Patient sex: M
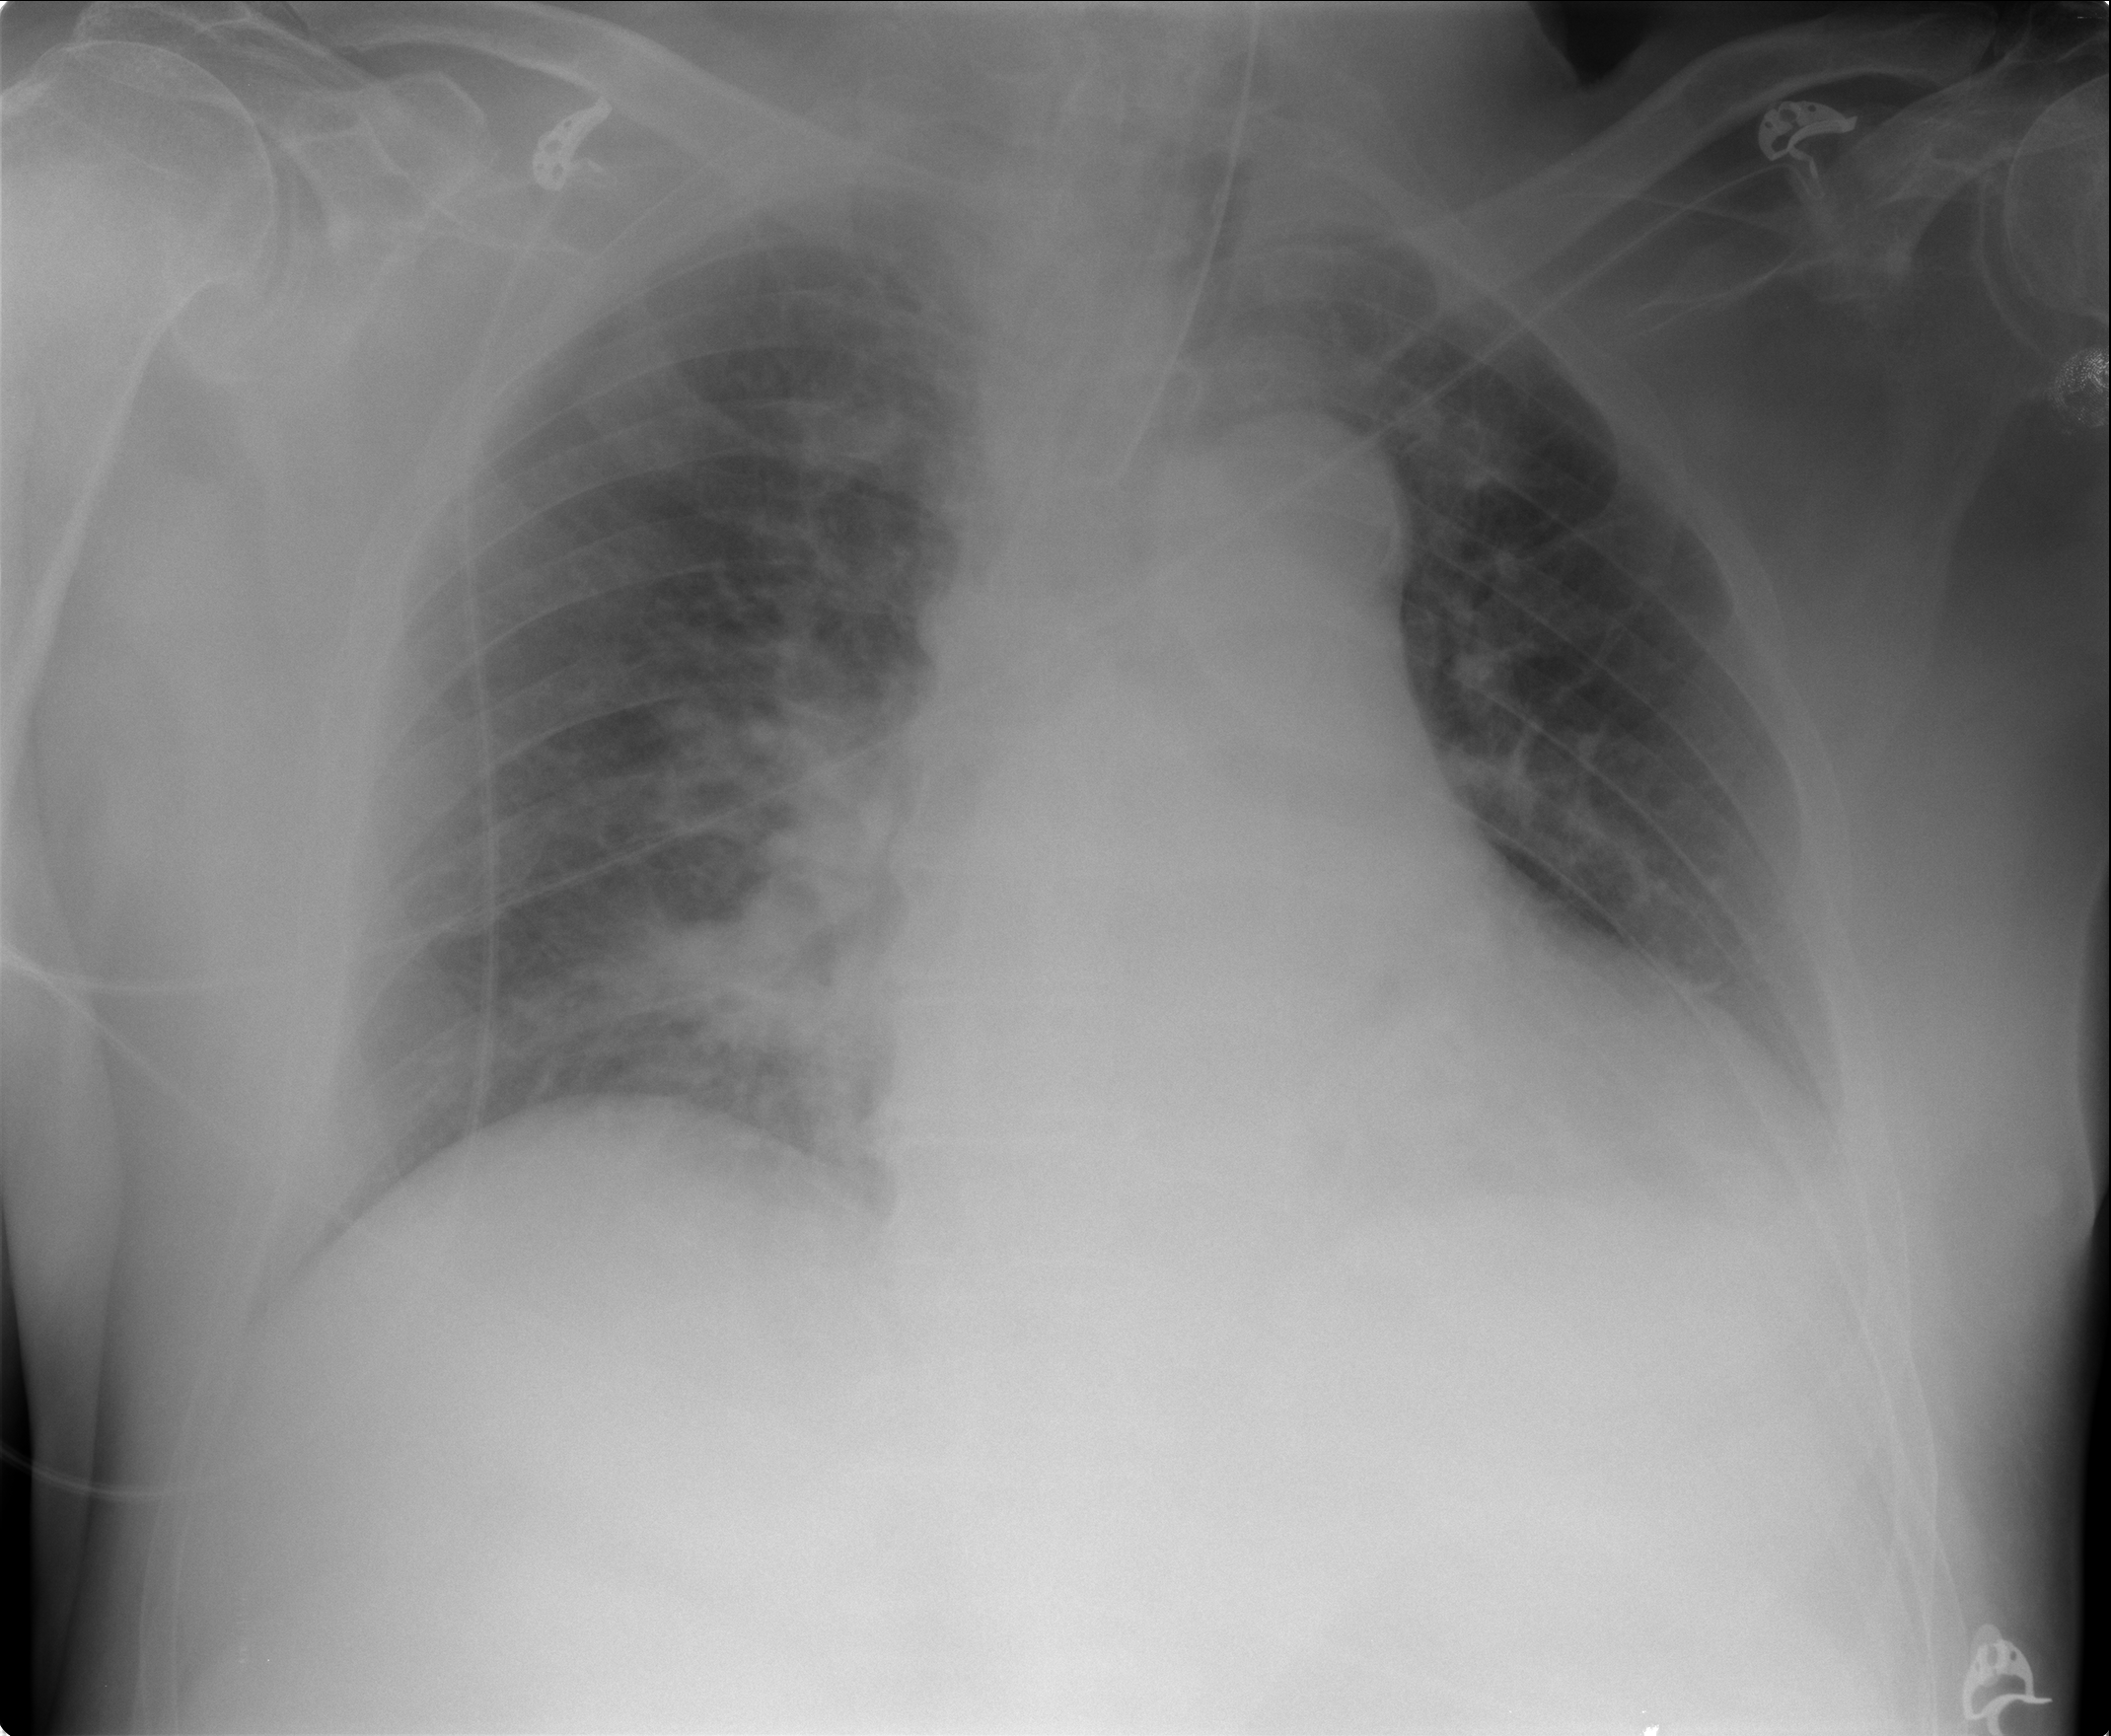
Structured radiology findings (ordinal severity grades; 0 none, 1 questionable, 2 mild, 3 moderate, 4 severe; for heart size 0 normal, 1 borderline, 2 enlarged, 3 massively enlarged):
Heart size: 2
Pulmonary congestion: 2
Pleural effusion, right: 1
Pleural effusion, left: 2
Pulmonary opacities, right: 2
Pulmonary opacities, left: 0
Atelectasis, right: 2
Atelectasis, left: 0